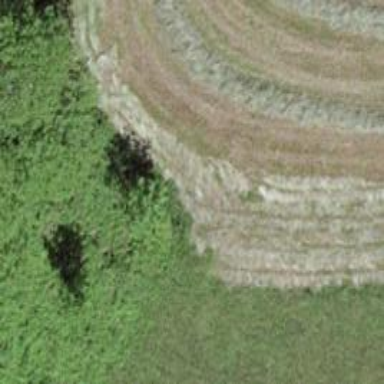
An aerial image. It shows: Path covered with grass.